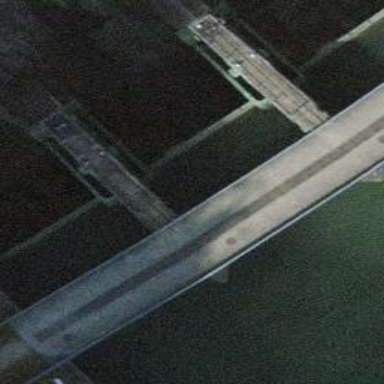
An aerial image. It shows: Culvert tunnel under drain waterway.